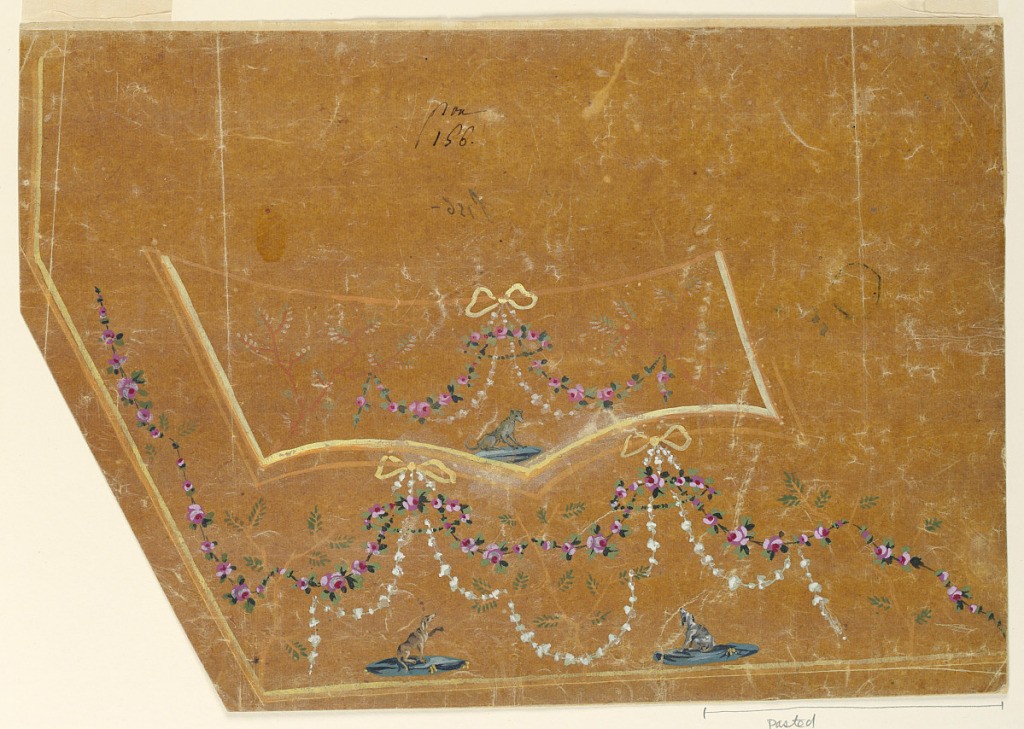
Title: Design for the Embroidered of the Left Bottom Corner of a Man's Waistcoat of the "Fabrique de St. Ruf"
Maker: Fabrique de Saint Ruf, Lyon, France
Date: ca. 1785
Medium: Brush and gouache on glazed tracing paper
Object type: Drawing
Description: A dog is seated upon a cushion beneath a wreath and garlands forming a kind of canopy; trees are lateral on the flap of the pocket. Five similar motifs decorate the field beneath and beside the pocket. "Pon 156" written in ink, top center, and reverse.